Question: I am trying to configure Visual Studio 2010, to add a Debug configuration.
Configuration Manager->either by starting in the active solution configuration:, or Project, added New, created a New configuration, copied from Debug... (if solution, either created new configuration, or just used Debug and added new project configuration)...
<URL>
Build -> errors that suggest a mix of Debug and Release:
defaultlib 'LIBCMT' conflicts with use of other libs; use /NODEFAULTLIB:library -> easy to fix
mismatch detected for '_ITERATOR_DEBUG_LEVEL': value '2' doesn't match value '0' -> don't know how to fix.
I tried to manually change the project file... But I don't know how to fix this.
What is more, I can't just fix this specific instance - there will be lots and lots of situations where this situation will happen again, so, what am I doing wrong ?
Note: I need a DEBUG configuration in order to be able to do unit testing (c++), and be able to separate building executables from unit tests.
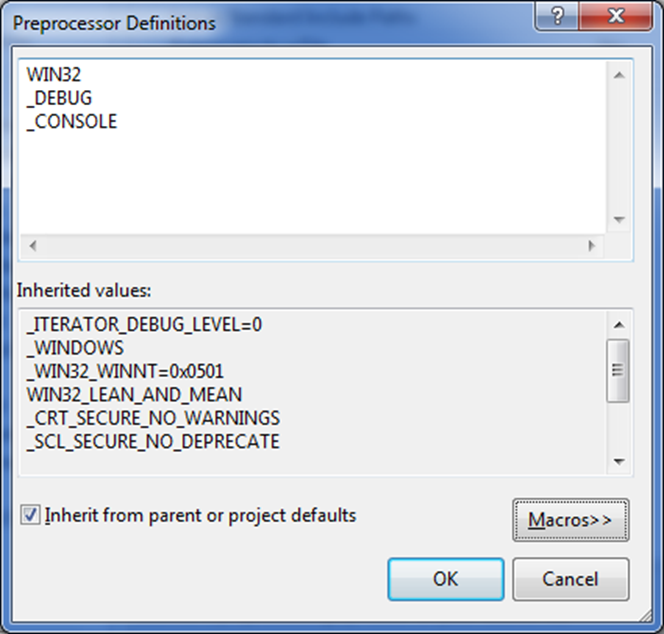
Answer: I can set the configuration options in a property sheet, where I can add things like
'''
<ItemDefinitionGroup Condition="'$(Configuration)' == 'DebugCopy'">
<ClCompile>
<PreprocessorDefinitions>_ITERATOR_DEBUG_LEVEL=2;%(PreprocessorDefinitions)</PreprocessorDefinitions>
</ClCompile>
</ItemDefinitionGroup>
'''
(as well as any other options I require that may not be set by default).
It is a way to override some global settings that have been imposed on all projects I am using, which have caused the bug I had (mostly because I wasn't aware of those settings).